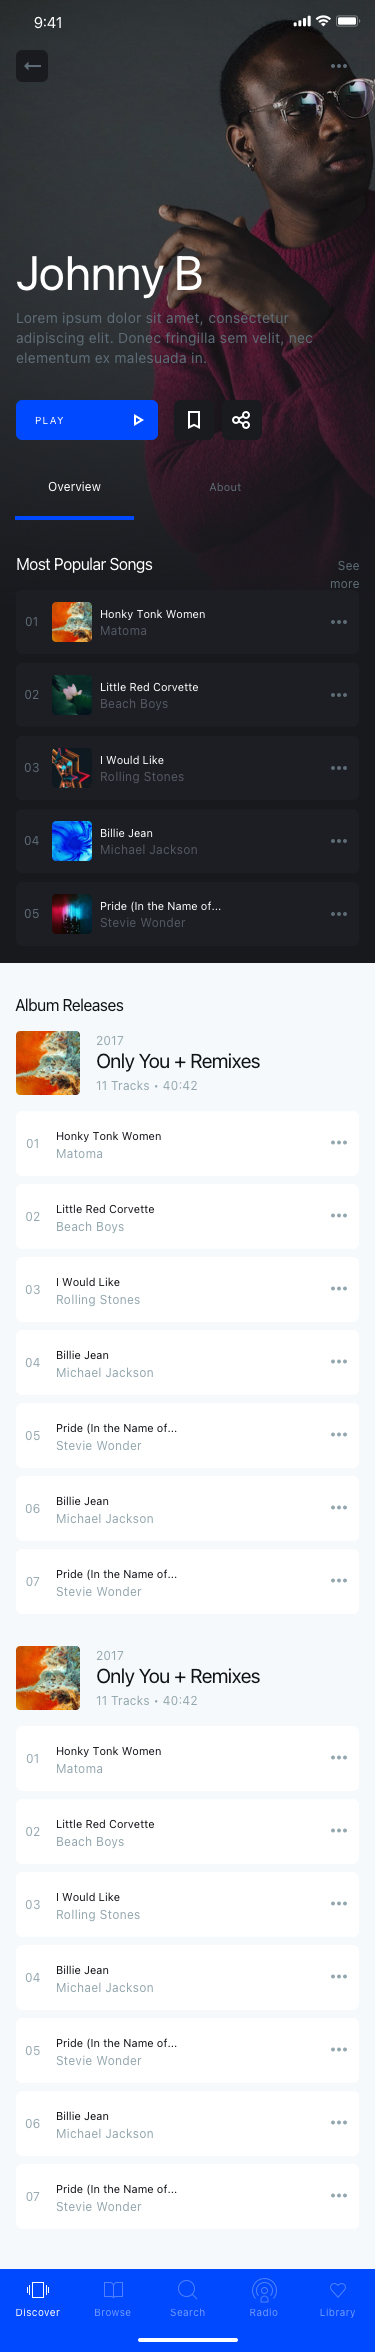
Text in this UI design:
Johnny B
Lorem ipsum dolor sit amet, consectetur adipiscing elit. Donec fringilla sem velit, nec elementum ex malesuada in.
Most Popular Songs
See more
2017
11 Tracks • 40:42
Only You + Remixes
2017
11 Tracks • 40:42
Only You + Remixes
Album Releases